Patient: sex F, age 59
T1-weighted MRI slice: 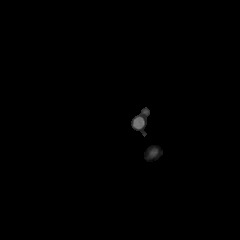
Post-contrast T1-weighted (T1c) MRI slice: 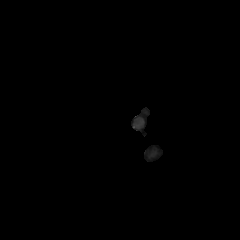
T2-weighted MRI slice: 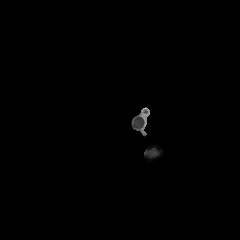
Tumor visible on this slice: no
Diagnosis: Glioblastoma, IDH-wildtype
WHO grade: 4